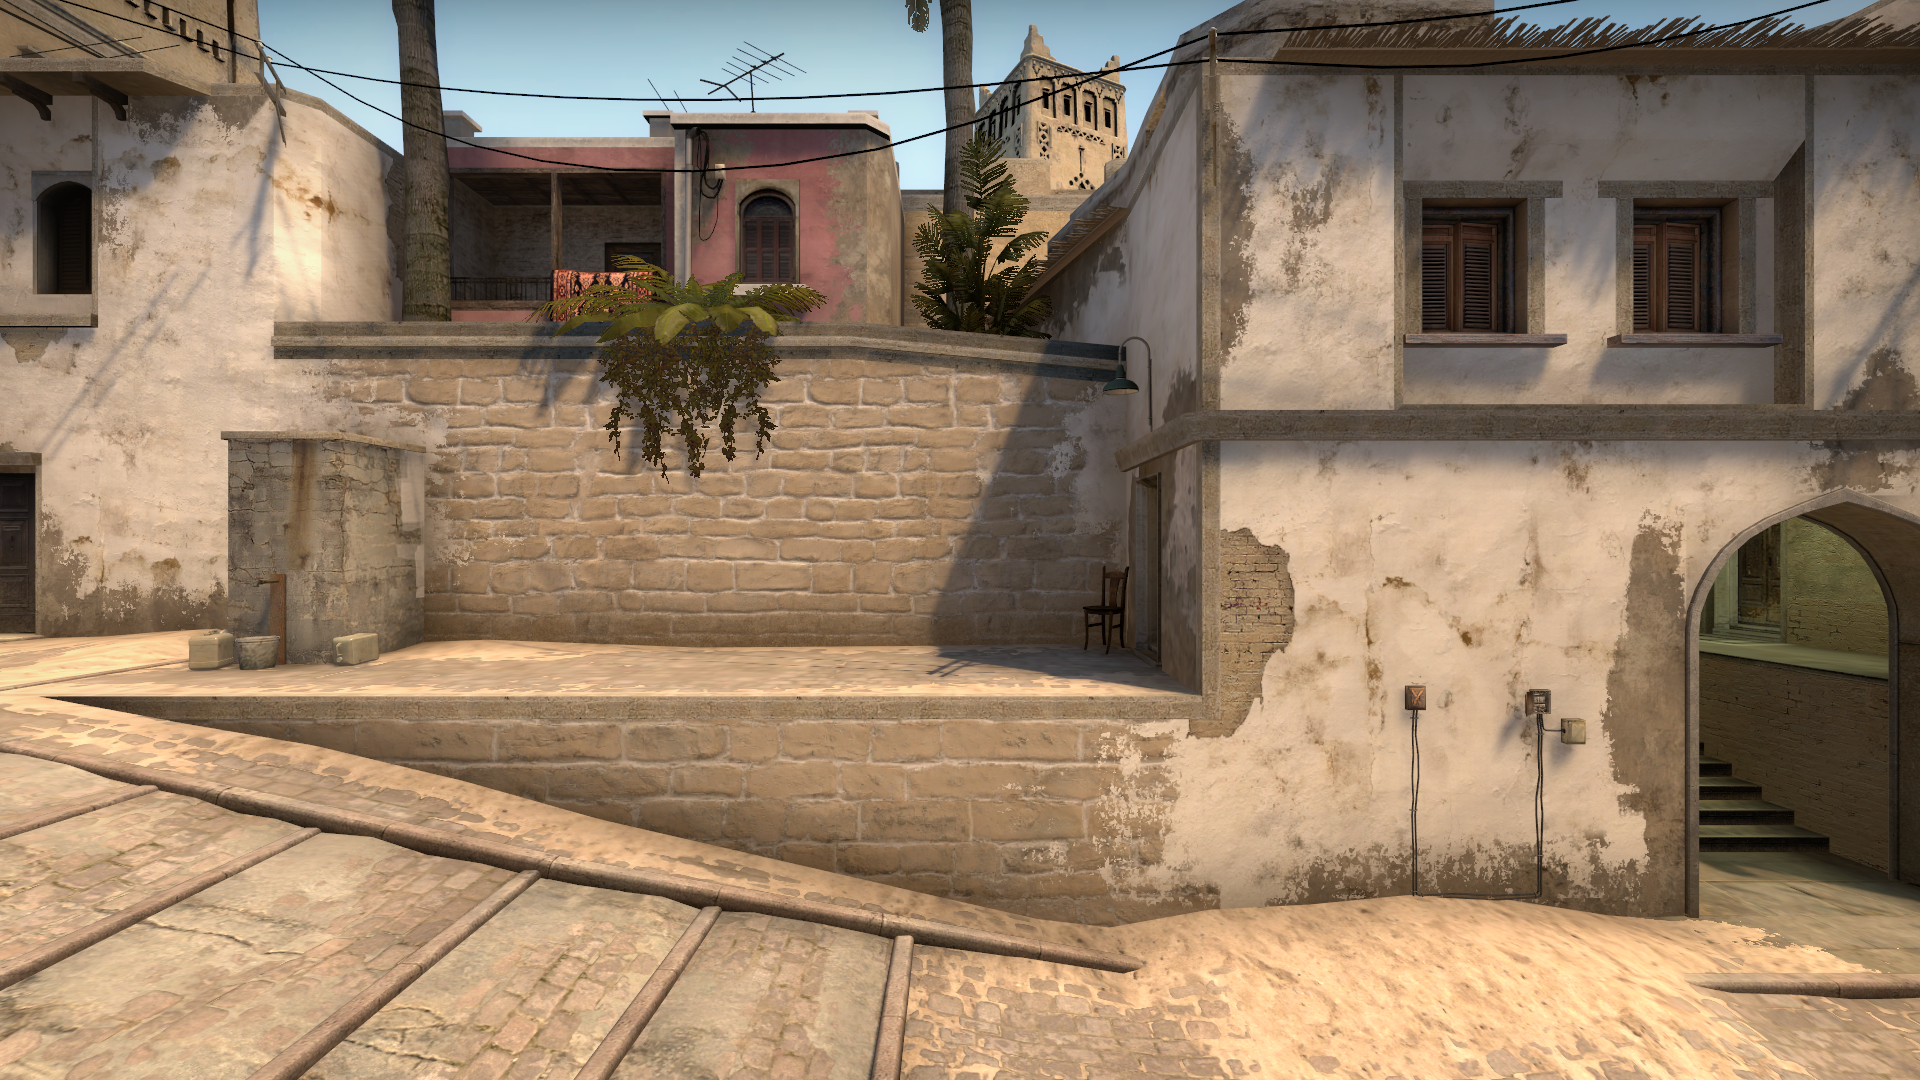
Map: de_mirage